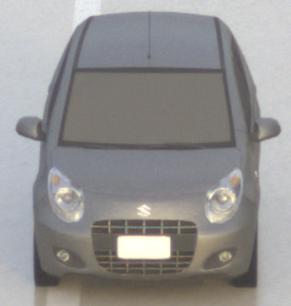
Make: Suzuki
Model: Alto 1.0
Detailed model: Alto (V)
Model produced from: 2011/02
Model produced until: 2011/03
Doors: 5
Color: gray
Road condition: wet road
Daytime: sunrise or sunset
Contrast: low contrast